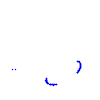
Particle: pion